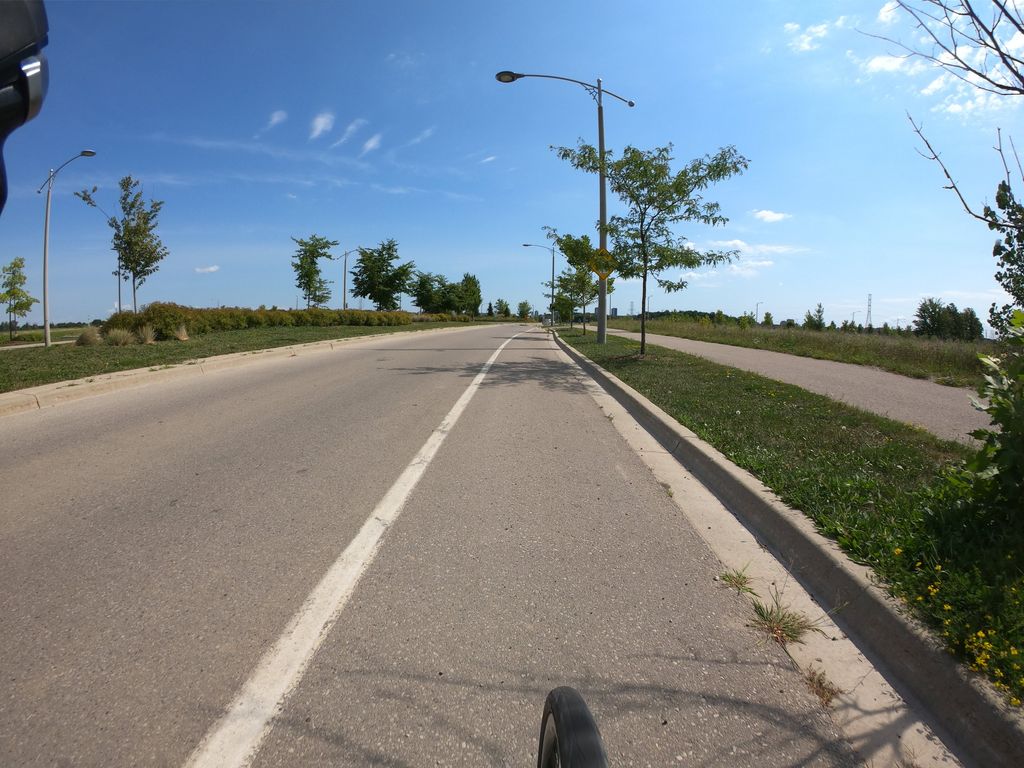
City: kitchener-waterloo